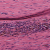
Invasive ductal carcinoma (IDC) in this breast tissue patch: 0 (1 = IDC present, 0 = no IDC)